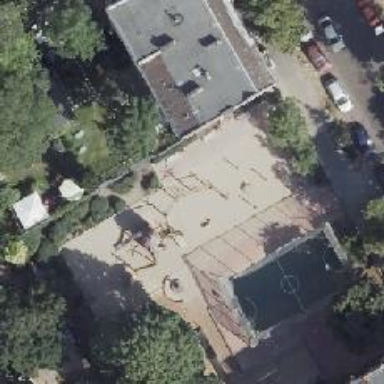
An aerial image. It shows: Playground with balance feature.